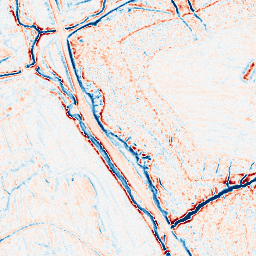
Category: edge_preserving
Decomposition family: bilateral
Decomposition parameters: d: 9
sigma_color: 50
sigma_space: 100
Upsampling method: quartic
Upsampling parameters: scale: 8
Upsampling scale: 8